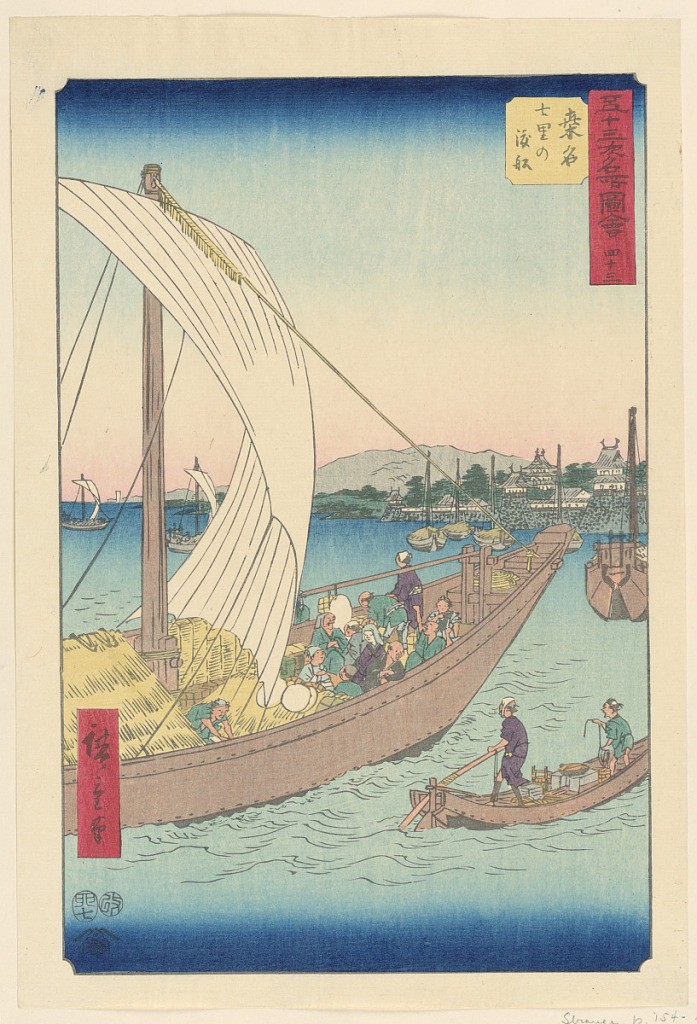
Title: Kuwana: Ferryboats at Chichiri (Kuwana, Shichiri no watashibune) from the Series 53 Stations of Tokaido
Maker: Ando Hiroshige, Japanese, 1797–1858
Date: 1797-1858
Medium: Woodblock print in colored ink on paper
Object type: Print
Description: This ferry boat is at full capacity with passengers and other goods. Alongside them is a smaller rowboat with two fishermen whose attention is focused on the fully loaded ship.